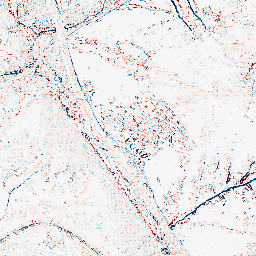
Category: edge_preserving
Decomposition family: median
Decomposition parameters: size: 3
Upsampling method: sinc_blackman
Upsampling parameters: scale: 4
kernel_size: 8
Upsampling scale: 4